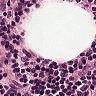
Metastatic tissue present: no